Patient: sex M, age 64
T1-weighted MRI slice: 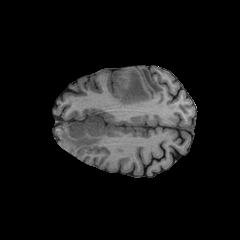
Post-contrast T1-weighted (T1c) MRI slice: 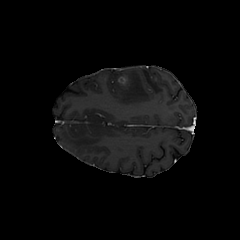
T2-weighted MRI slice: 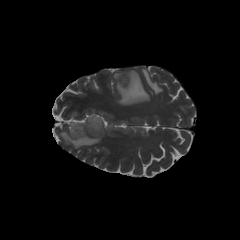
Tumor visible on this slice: yes
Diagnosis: Glioblastoma, IDH-wildtype
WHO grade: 4